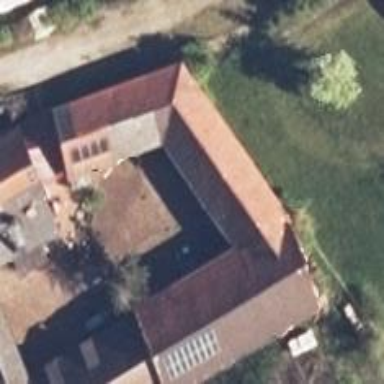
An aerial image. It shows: Simple and straightforward house.